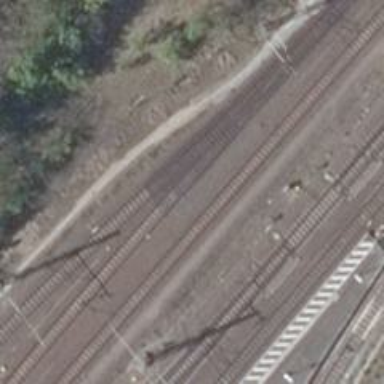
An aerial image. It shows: Railway track with electrified contact lines. This is siding track.